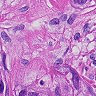
Metastatic tissue present: yes